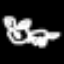
Label: frog